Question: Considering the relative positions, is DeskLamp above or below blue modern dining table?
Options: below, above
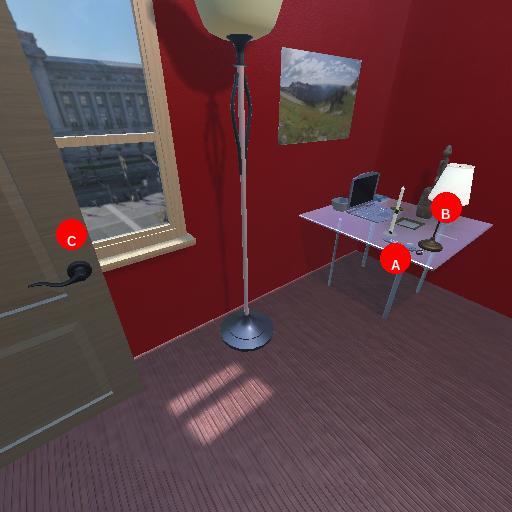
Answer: below